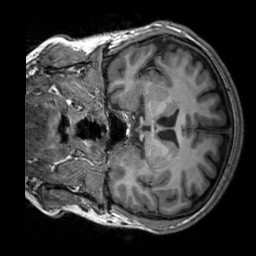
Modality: T1w
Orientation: coronal
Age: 23
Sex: male
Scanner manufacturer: siemens
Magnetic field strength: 3 T
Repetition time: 2.3 s
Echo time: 0.00303 s